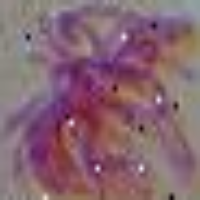
Label: metaphase